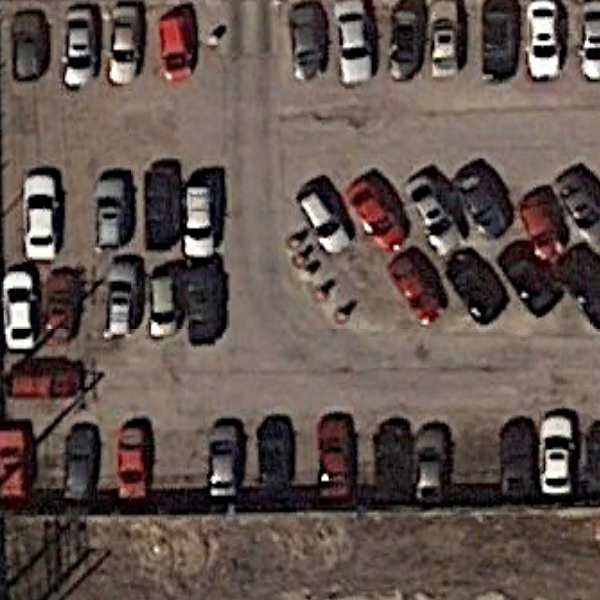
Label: Parking